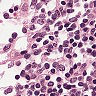
Metastatic tissue present: no